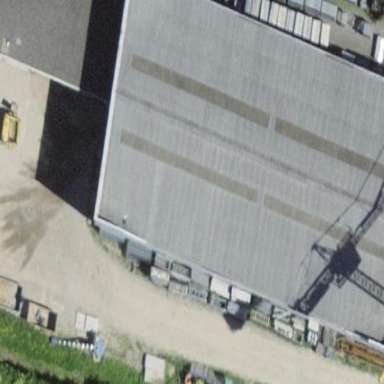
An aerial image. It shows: Industrial building.